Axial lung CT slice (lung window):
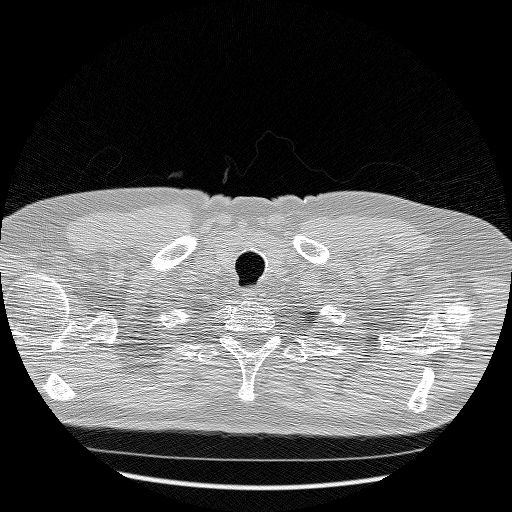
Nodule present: no